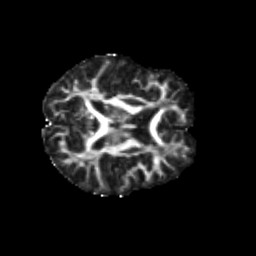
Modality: FA
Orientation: axial
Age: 10
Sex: female
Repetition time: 9.512 s
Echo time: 0.089 s